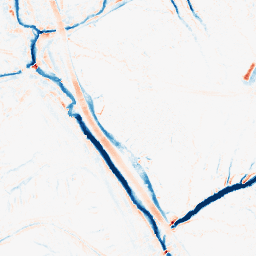
Category: morphological
Decomposition family: tophat_combined
Decomposition parameters: size: 5
Upsampling method: edge_directed
Upsampling parameters: scale: 4
Upsampling scale: 4